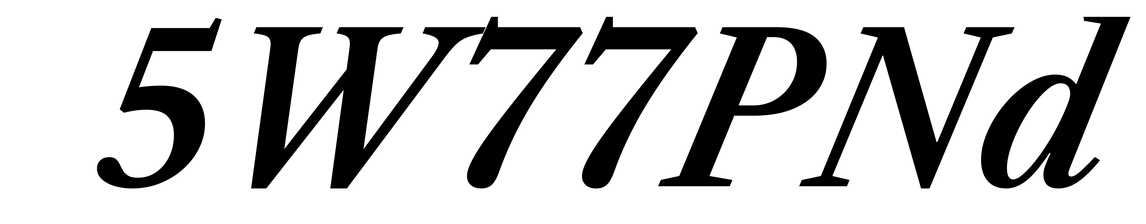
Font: LibreCaslonText-Italic_SemiBold_Italic